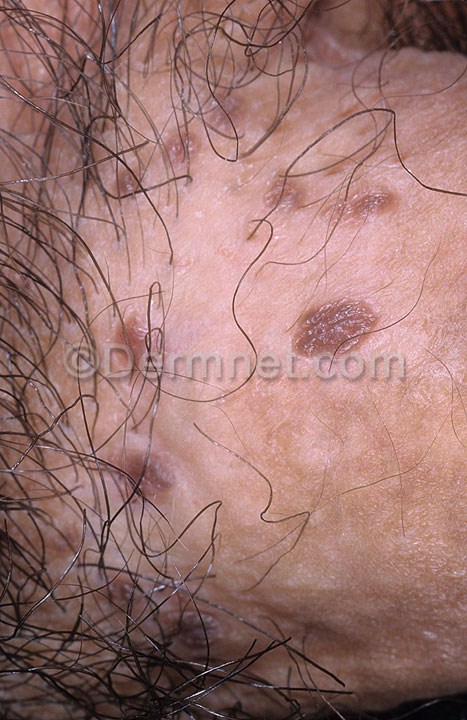
Disease: Herpes HPV and other STDs Photos